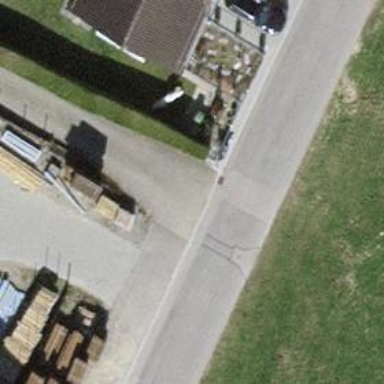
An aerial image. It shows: Hedge barrier.